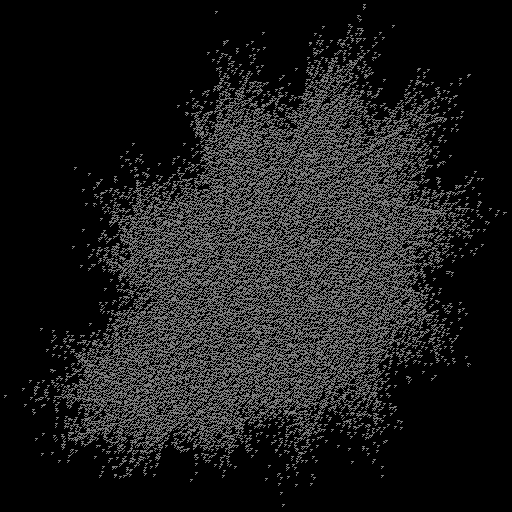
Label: involucre